Question: I'm using 'CKEditor' to create a 'html mailer' in which a contact form is being sent to email.
The problem is, there is no value being received on submission of that form in email.
'''
<form action="http://techindiainfotech.com/mail.php" method="post" name="test">
<p>Your Name: <input maxlength="75" name="name" size="75" type="text" /></p>
<p>Mobile Number: <input maxlength="10" name="mobile" size="10" type="text" /></p>
<p>Business Name: <input maxlength="100" name="business" size="100" type="text" /></p>
<p><input name="sub" type="submit" value="Submit" /></p>
</form>
'''
'''
if ($_POST['sub'] != '') {
unset($_POST['sub']);
echo "Details received:<br>";
foreach ($_POST as $val) {
echo "$val<br>";
}
} else {
header("Location: http://www.techindiainfotech.com/files/contact_us.php");
exit();
}
'''

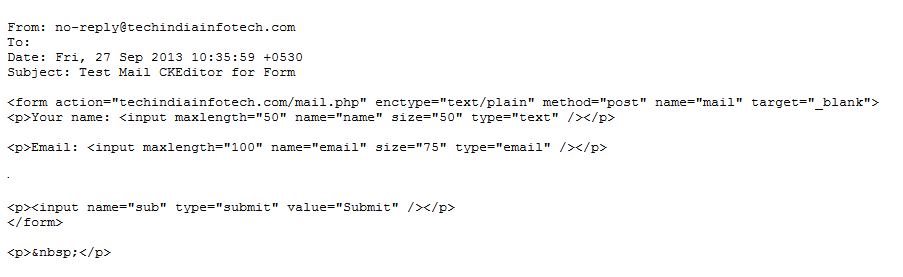
Answer: Everything was fine except for the one, the form 'action' attribute.
I'm submitting the form to 'http://techindiainfotech.com/mail.php' but due to '.htaccess' it is being redirected to 'http://www.techindiainfotech.com/mail.php' and that's why the (I'm not getting the appropriate word here).
So, I just need to change in my 'action' attribute which is, submit my form to 'http://www.techindiainfotech.com/mail.php' not to 'http://techindiainfotech.com/mail.php'.